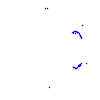
Particle: kaon